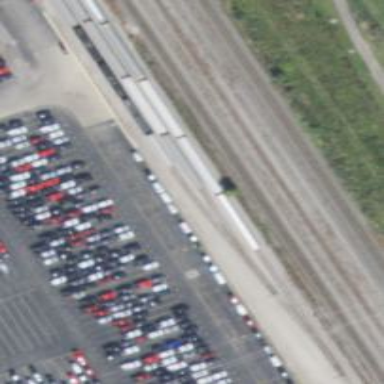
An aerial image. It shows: Railway yard in service.